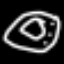
Label: donut